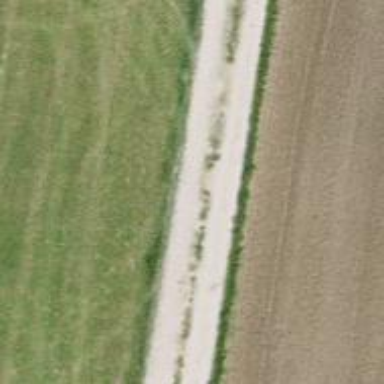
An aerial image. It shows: Track with compacted grade2 surface.